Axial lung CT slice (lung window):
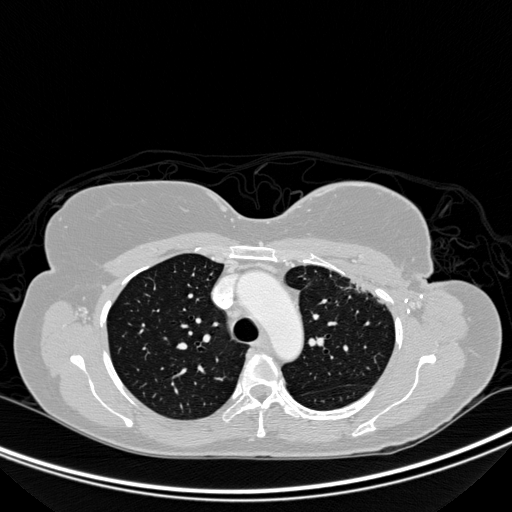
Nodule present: no